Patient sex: M
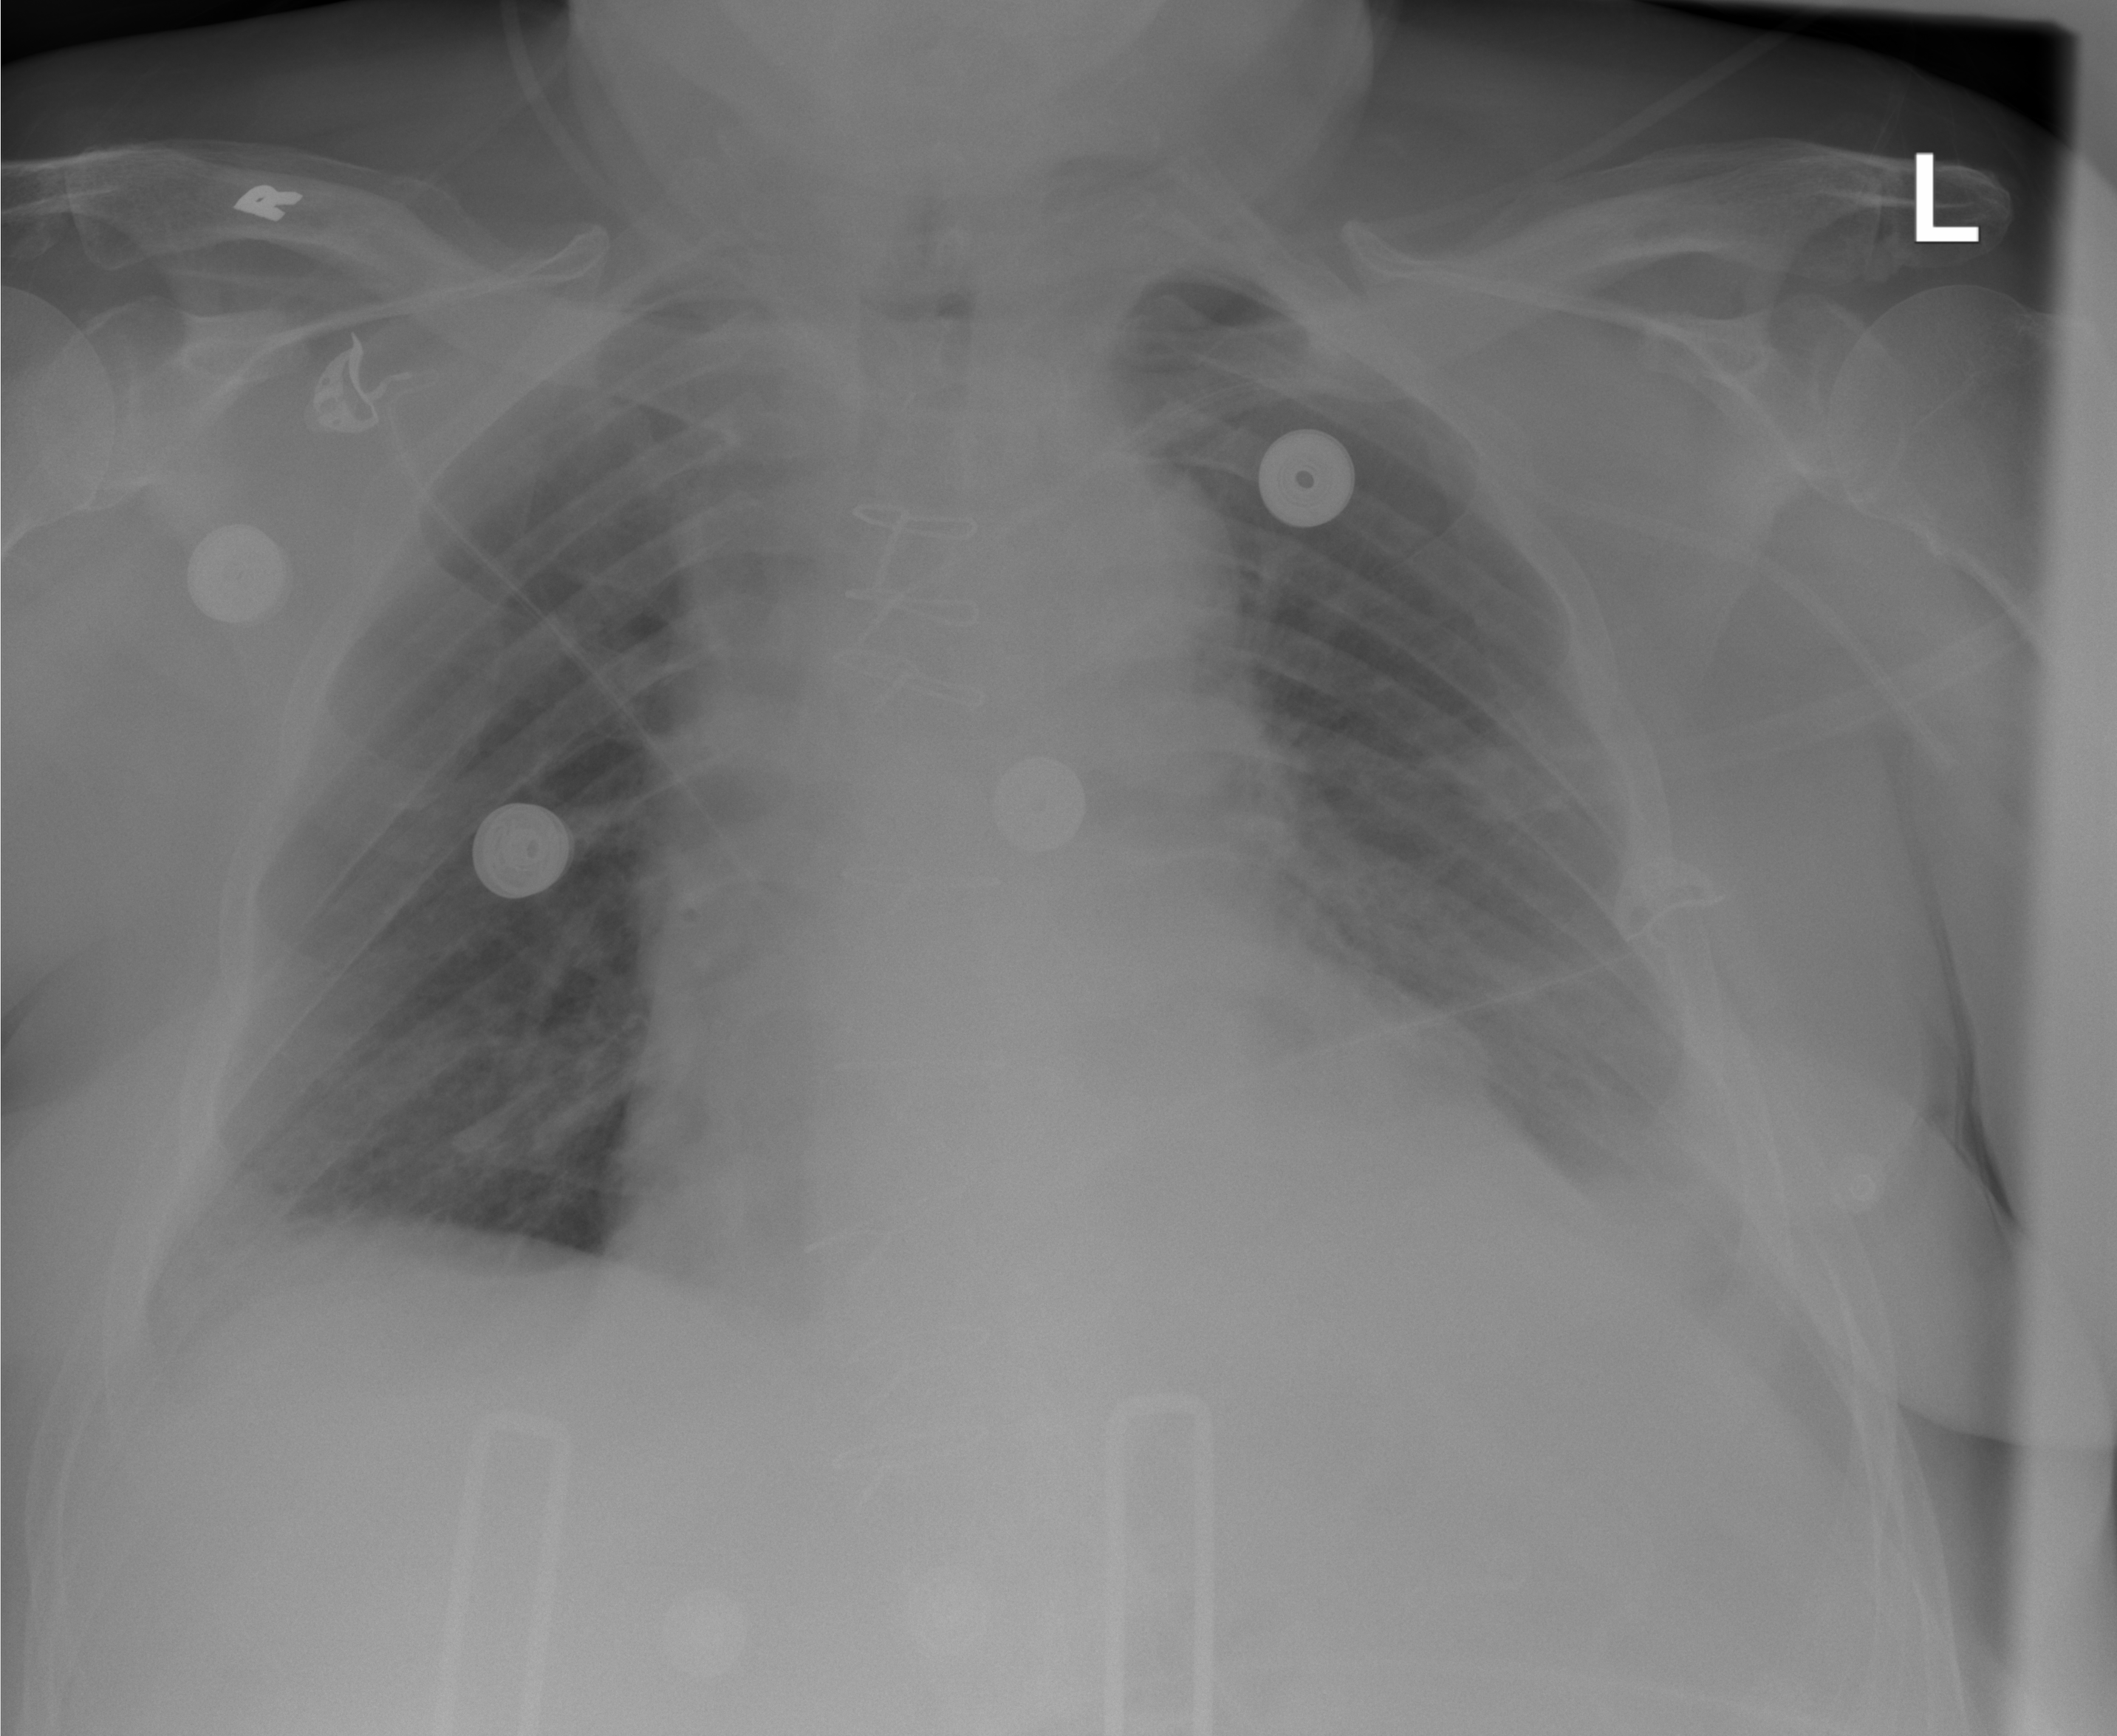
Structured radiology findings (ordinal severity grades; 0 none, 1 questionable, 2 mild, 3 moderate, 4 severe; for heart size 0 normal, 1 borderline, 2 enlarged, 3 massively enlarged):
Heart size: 2
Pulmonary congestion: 2
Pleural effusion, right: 2
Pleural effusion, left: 2
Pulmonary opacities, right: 0
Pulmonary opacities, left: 0
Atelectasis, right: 2
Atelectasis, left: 2